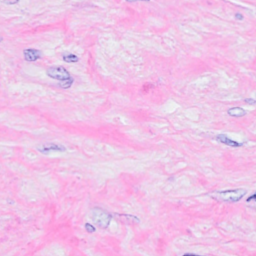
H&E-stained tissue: Breast